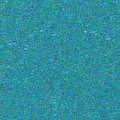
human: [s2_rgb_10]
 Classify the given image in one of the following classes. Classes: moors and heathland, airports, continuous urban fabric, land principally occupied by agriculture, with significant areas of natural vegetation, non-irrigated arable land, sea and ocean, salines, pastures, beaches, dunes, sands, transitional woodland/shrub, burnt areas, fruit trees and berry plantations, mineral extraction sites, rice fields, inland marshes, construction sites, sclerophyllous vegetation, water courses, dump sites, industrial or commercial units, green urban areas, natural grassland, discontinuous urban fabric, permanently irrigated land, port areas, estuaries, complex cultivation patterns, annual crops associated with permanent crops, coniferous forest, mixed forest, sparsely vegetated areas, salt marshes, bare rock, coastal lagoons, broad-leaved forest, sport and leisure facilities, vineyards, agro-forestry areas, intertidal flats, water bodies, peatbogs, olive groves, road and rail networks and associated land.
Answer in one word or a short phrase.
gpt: sea and ocean